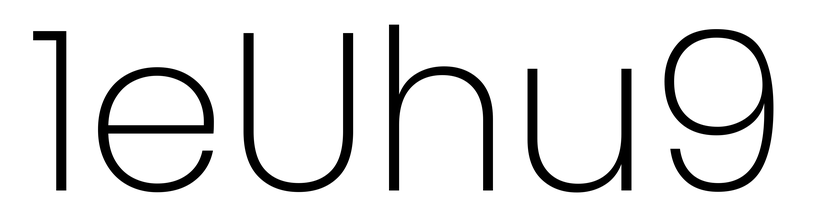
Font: Poppins-ExtraLight